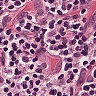
Metastatic tissue present: no